Aerial crown-view tile of a tropical tree (Barro Colorado Island, Panama), acquired 20250915:
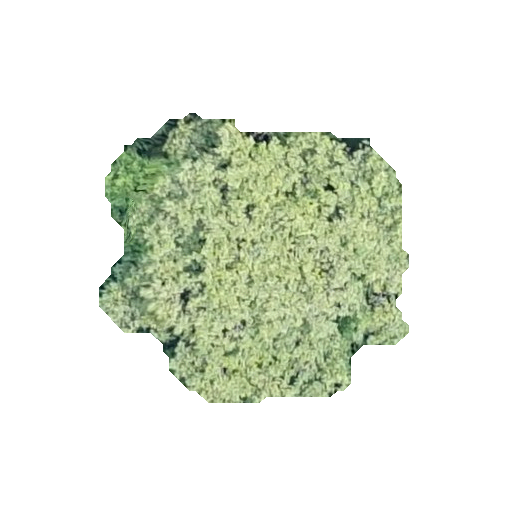
Species: Apeiba membranacea
GBIF accepted scientific name: Apeiba membranacea
Crown area: 99.131 m²